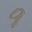
Label: 9